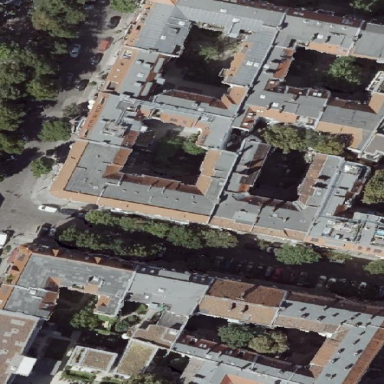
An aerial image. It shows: Residential building with double saltbox roof shape.